Aerial crown-view tile of a tropical tree (Barro Colorado Island, Panama), acquired 20240918:
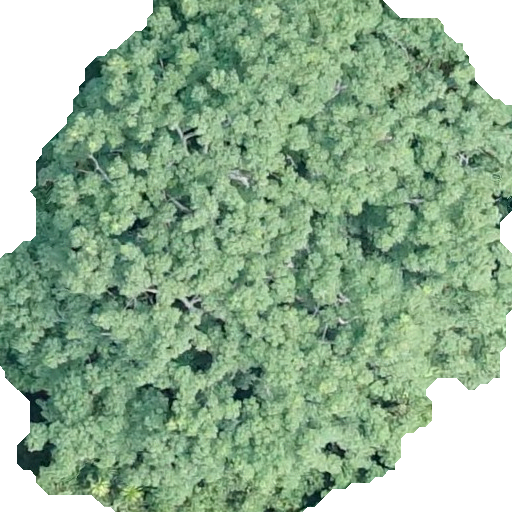
Species: Pseudobombax septenatum
GBIF accepted scientific name: Pseudobombax septenatum
Crown area: 356.3 m²